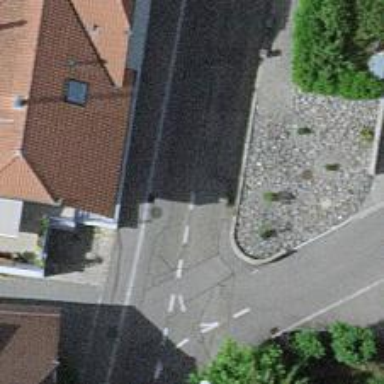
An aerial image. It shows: Residential road with asphalt surface. Sidewalk is present on the left side.